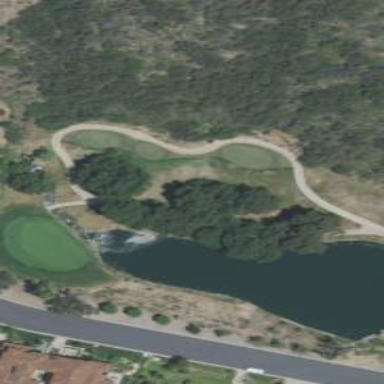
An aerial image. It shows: Pathway for golfing.